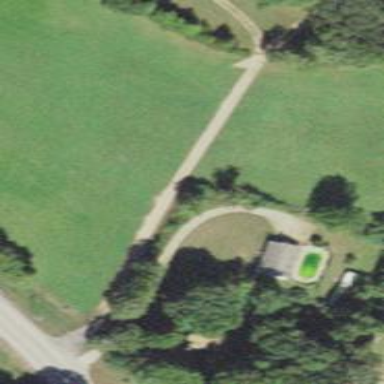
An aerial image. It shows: Residential driveway used as service road.